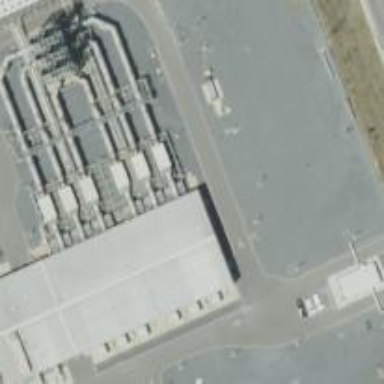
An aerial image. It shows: Gas-powered generator.